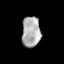
Tissue: lung
Cell type: Endothelial cells
Senescence score: 0.6269
Nuclear area (px): 553
Mean DAPI intensity: 174